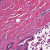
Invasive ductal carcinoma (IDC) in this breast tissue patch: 0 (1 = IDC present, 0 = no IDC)